Breast ultrasound image
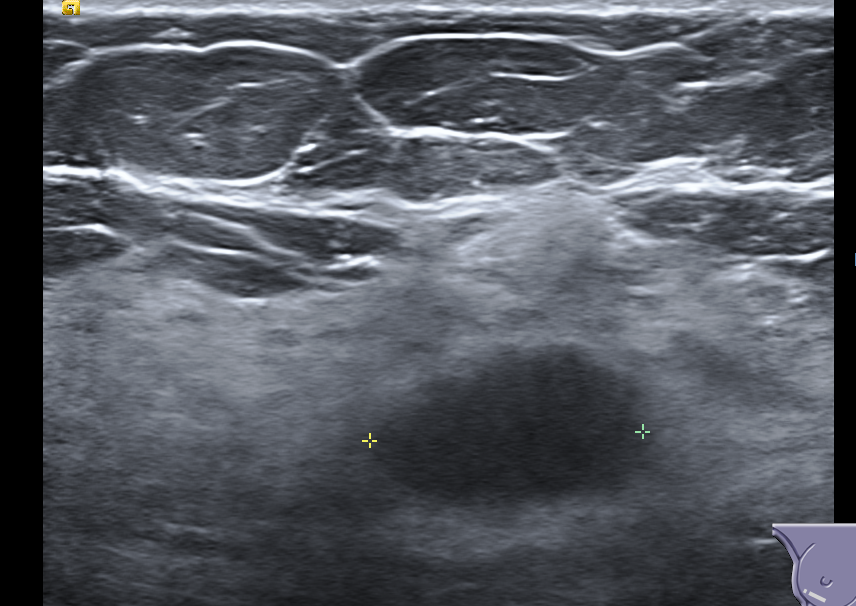
Diagnosis: benign